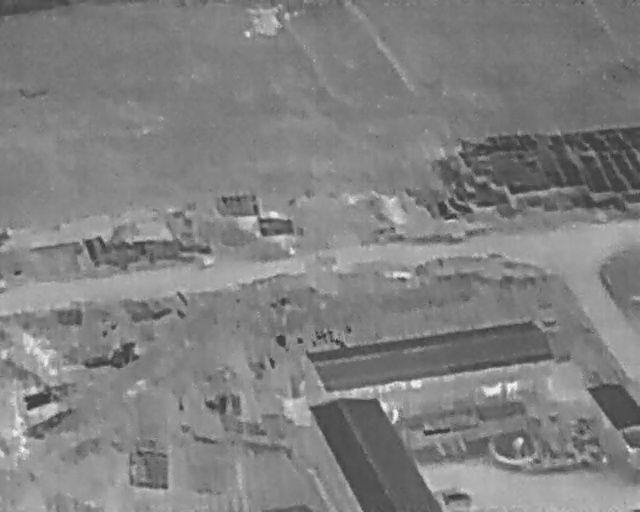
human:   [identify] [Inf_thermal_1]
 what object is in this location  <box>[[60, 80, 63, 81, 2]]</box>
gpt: <ref>1 medium person at the bottom</ref>

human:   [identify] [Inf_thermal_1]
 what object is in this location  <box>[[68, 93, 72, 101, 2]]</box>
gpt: <ref>1 medium car at the bottom right</ref>